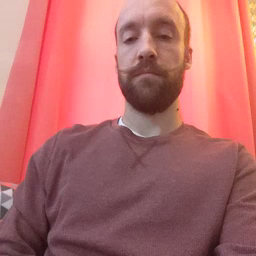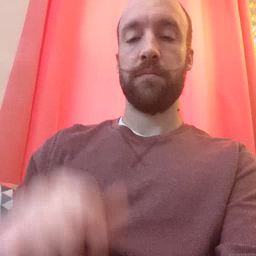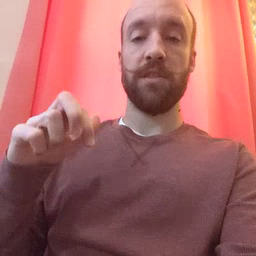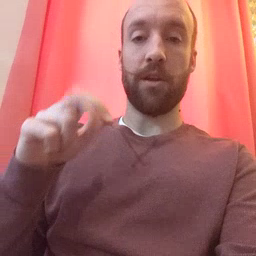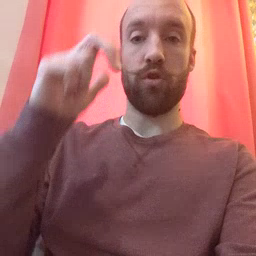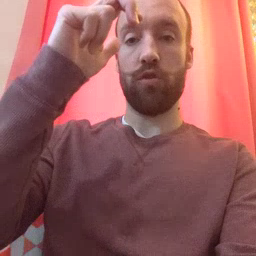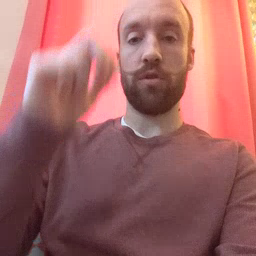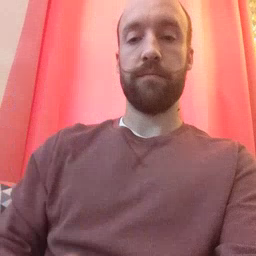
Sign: stairs